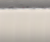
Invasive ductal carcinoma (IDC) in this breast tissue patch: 0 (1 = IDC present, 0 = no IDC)